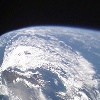
Label: cloud